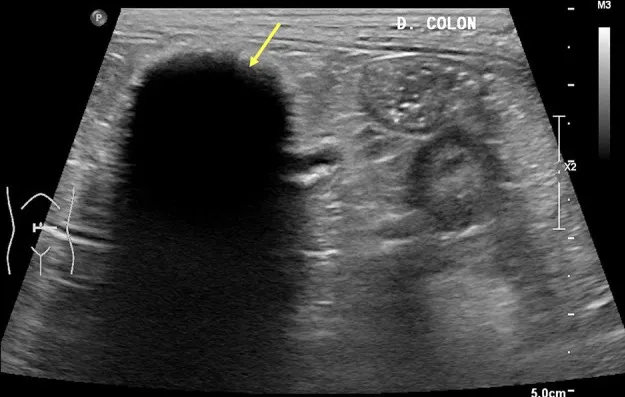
Transverse ultrasonographic view of the mass-like structure at the medial part of the descending colon. Yellow arrow indicates no evidence of continuity to the gastrointestinal tract with echogenic stripes associated with strong acoustic shadowing. On a color Doppler scan, no vascularization or twinkling artifacts were discovered.
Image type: radiology (ultrasound)